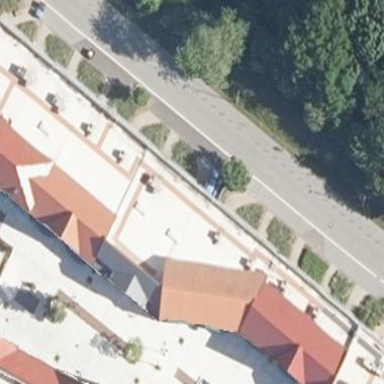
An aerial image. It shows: Retail building that houses clothes shop.